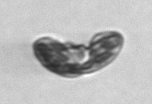
Label: Karenia